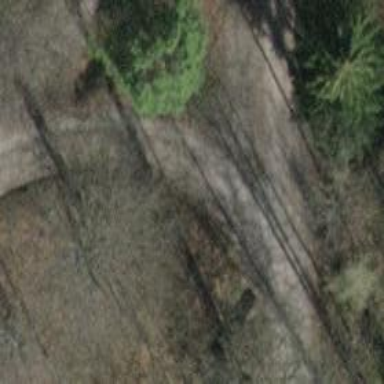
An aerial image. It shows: Compacted track with grade2 surface.